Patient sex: M
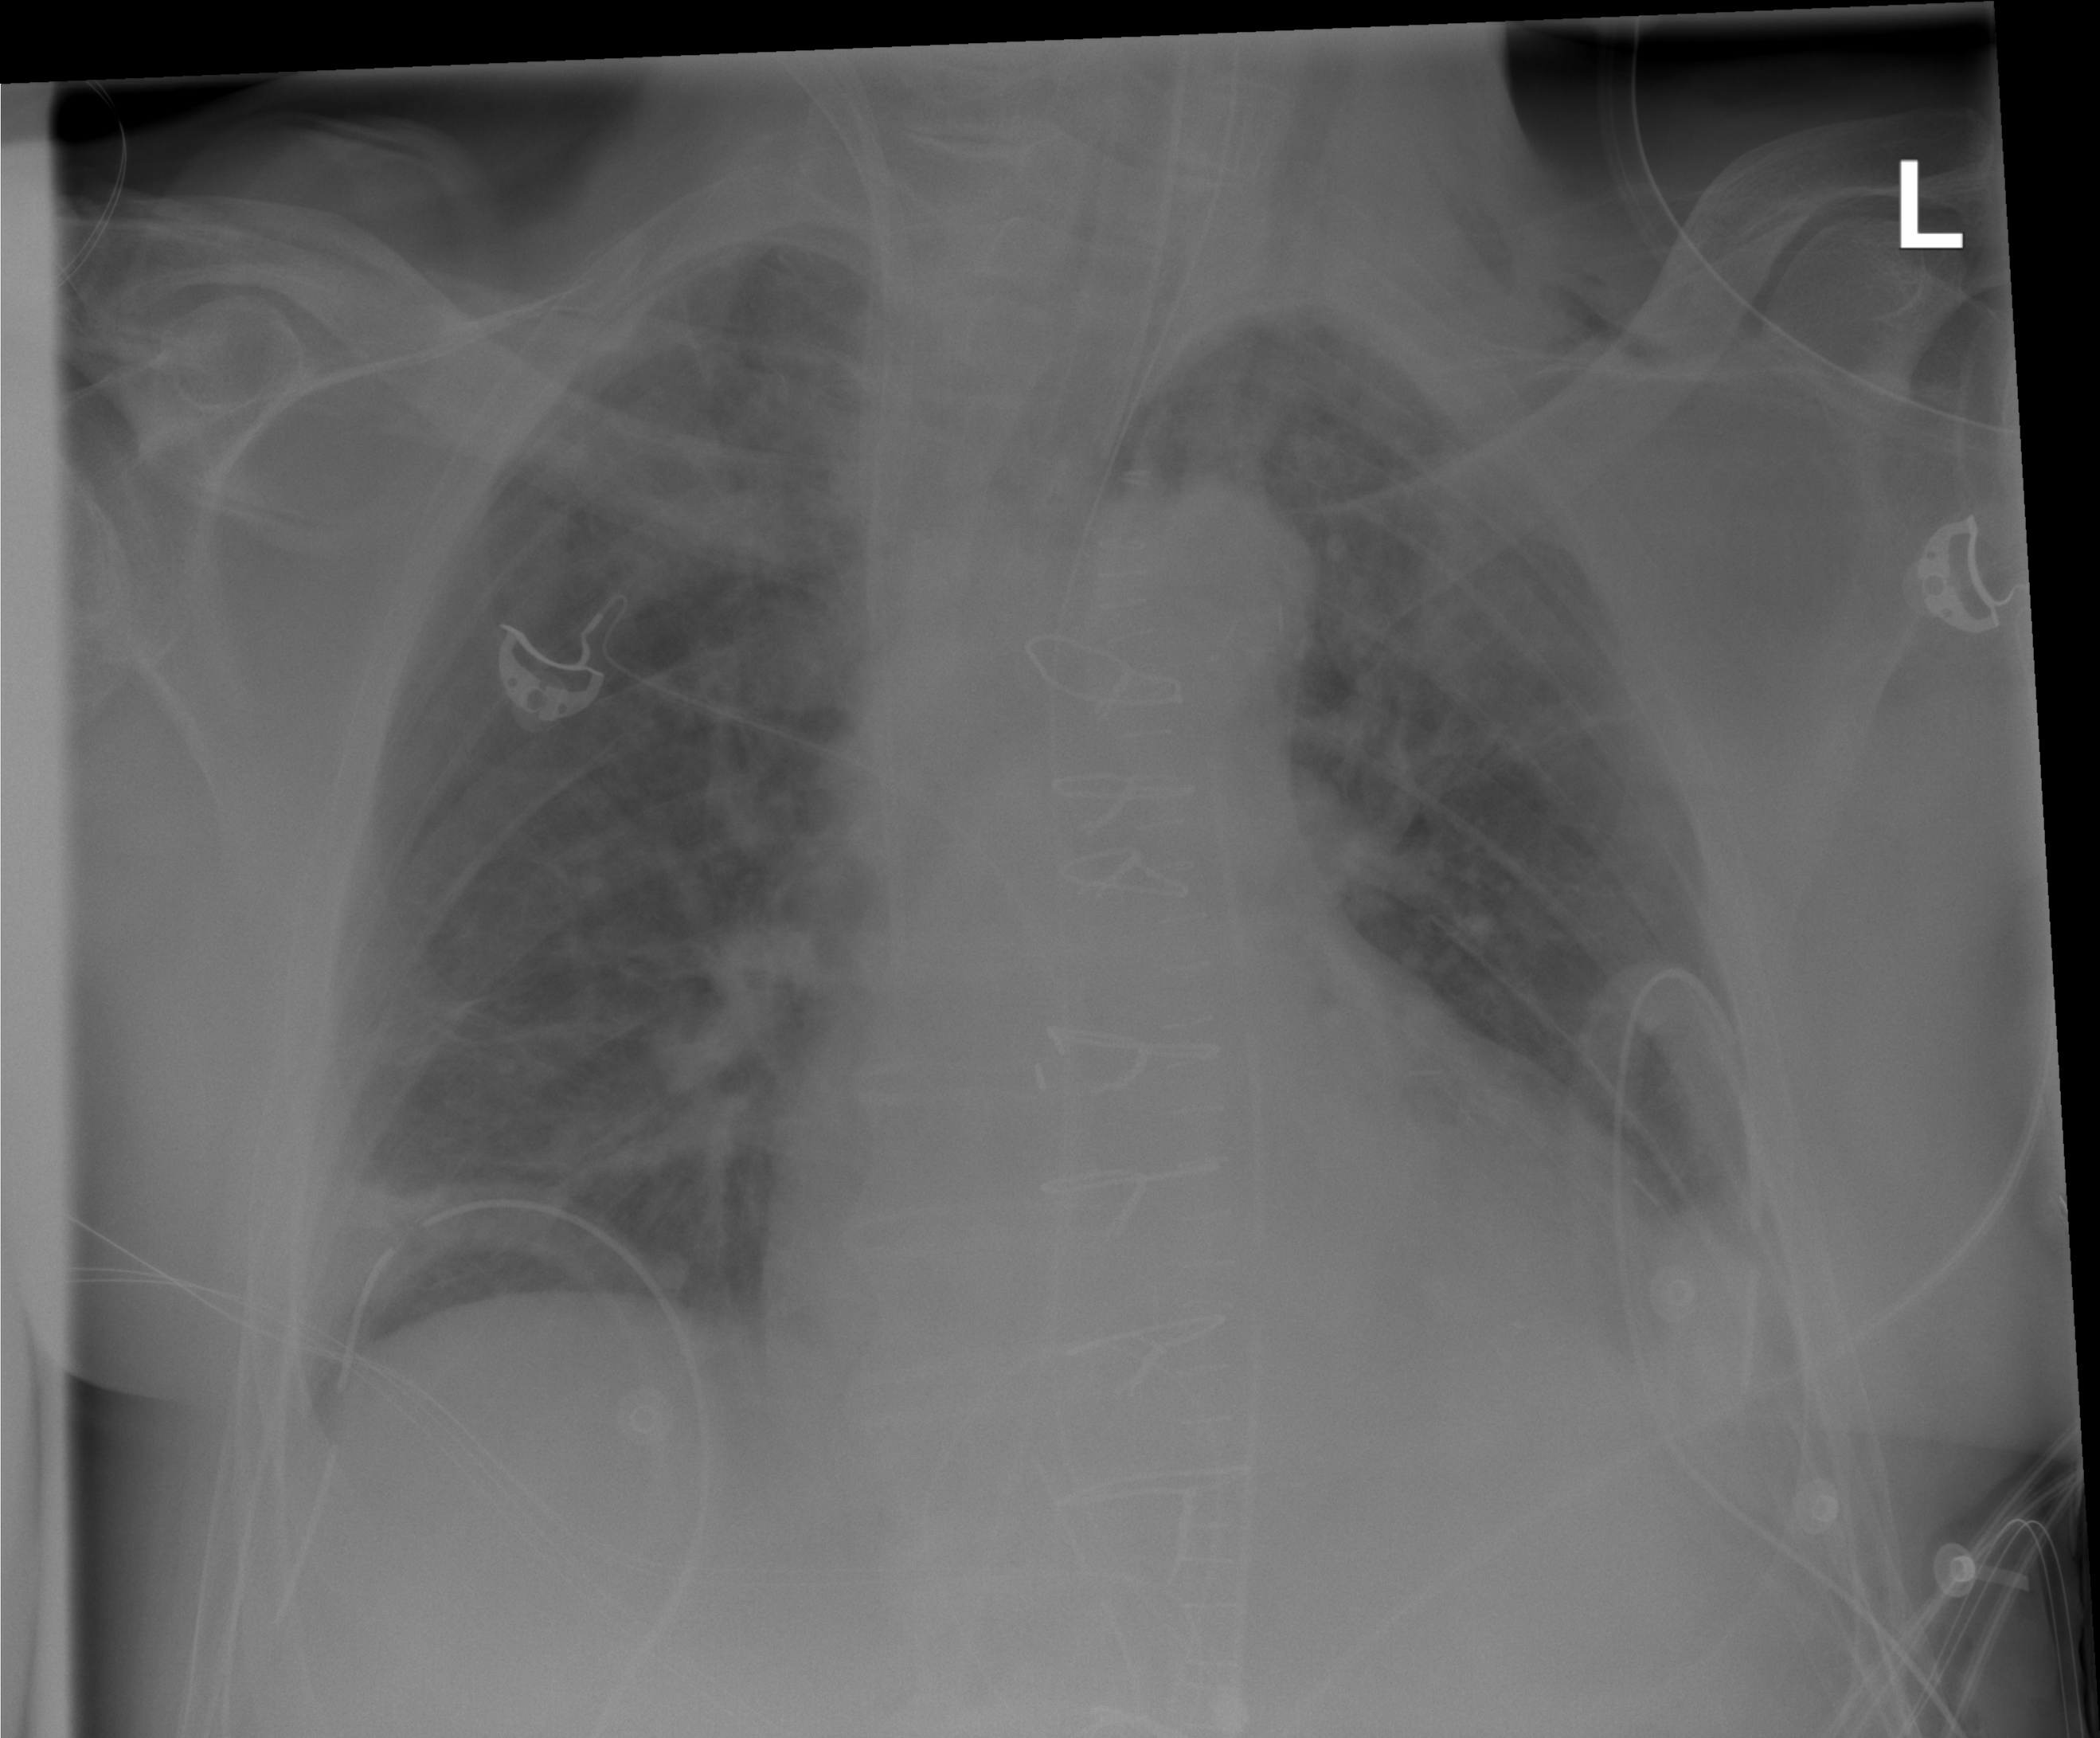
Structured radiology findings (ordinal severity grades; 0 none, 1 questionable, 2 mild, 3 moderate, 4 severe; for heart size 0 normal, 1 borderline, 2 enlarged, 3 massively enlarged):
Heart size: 2
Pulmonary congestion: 2
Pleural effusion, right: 0
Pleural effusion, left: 2
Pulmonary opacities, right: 2
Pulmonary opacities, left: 2
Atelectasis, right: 2
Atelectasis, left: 2